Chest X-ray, AP view. Patient: 64 years old, sex M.
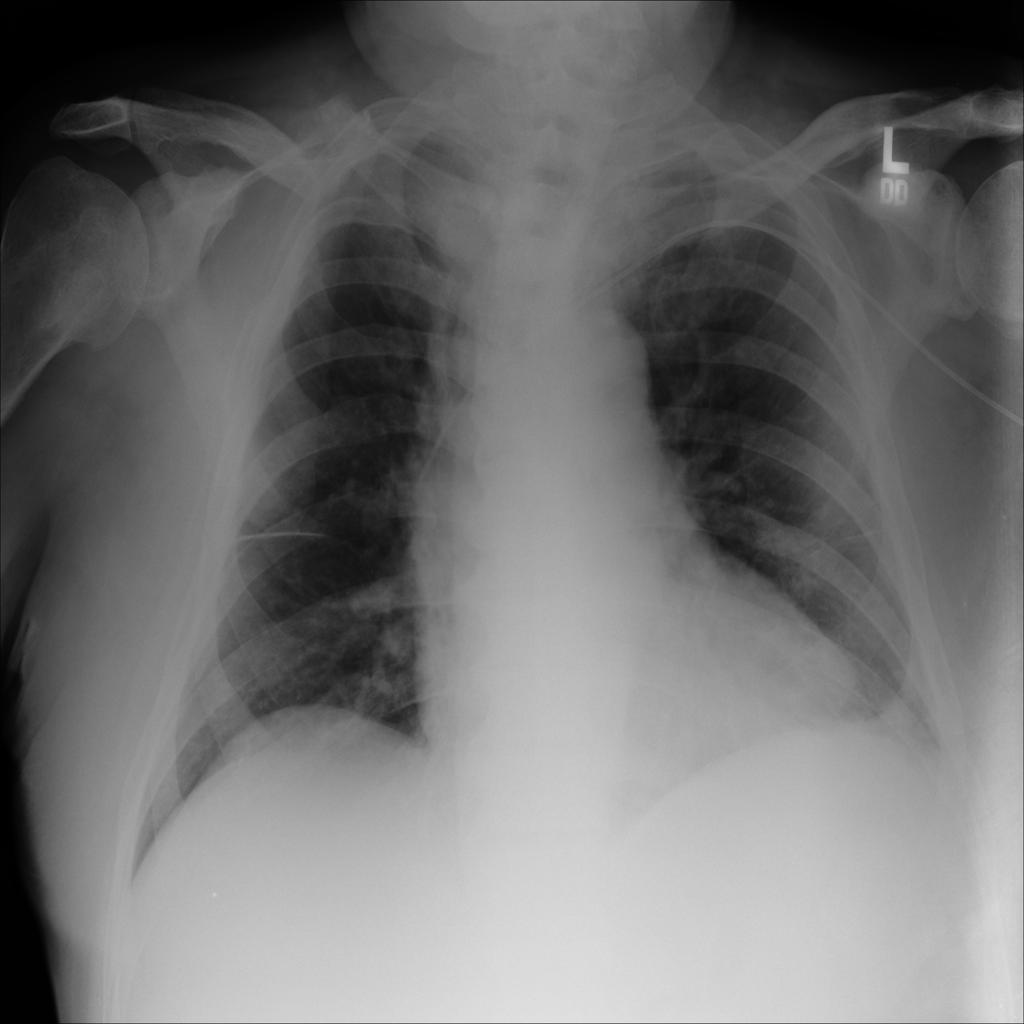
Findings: No Finding